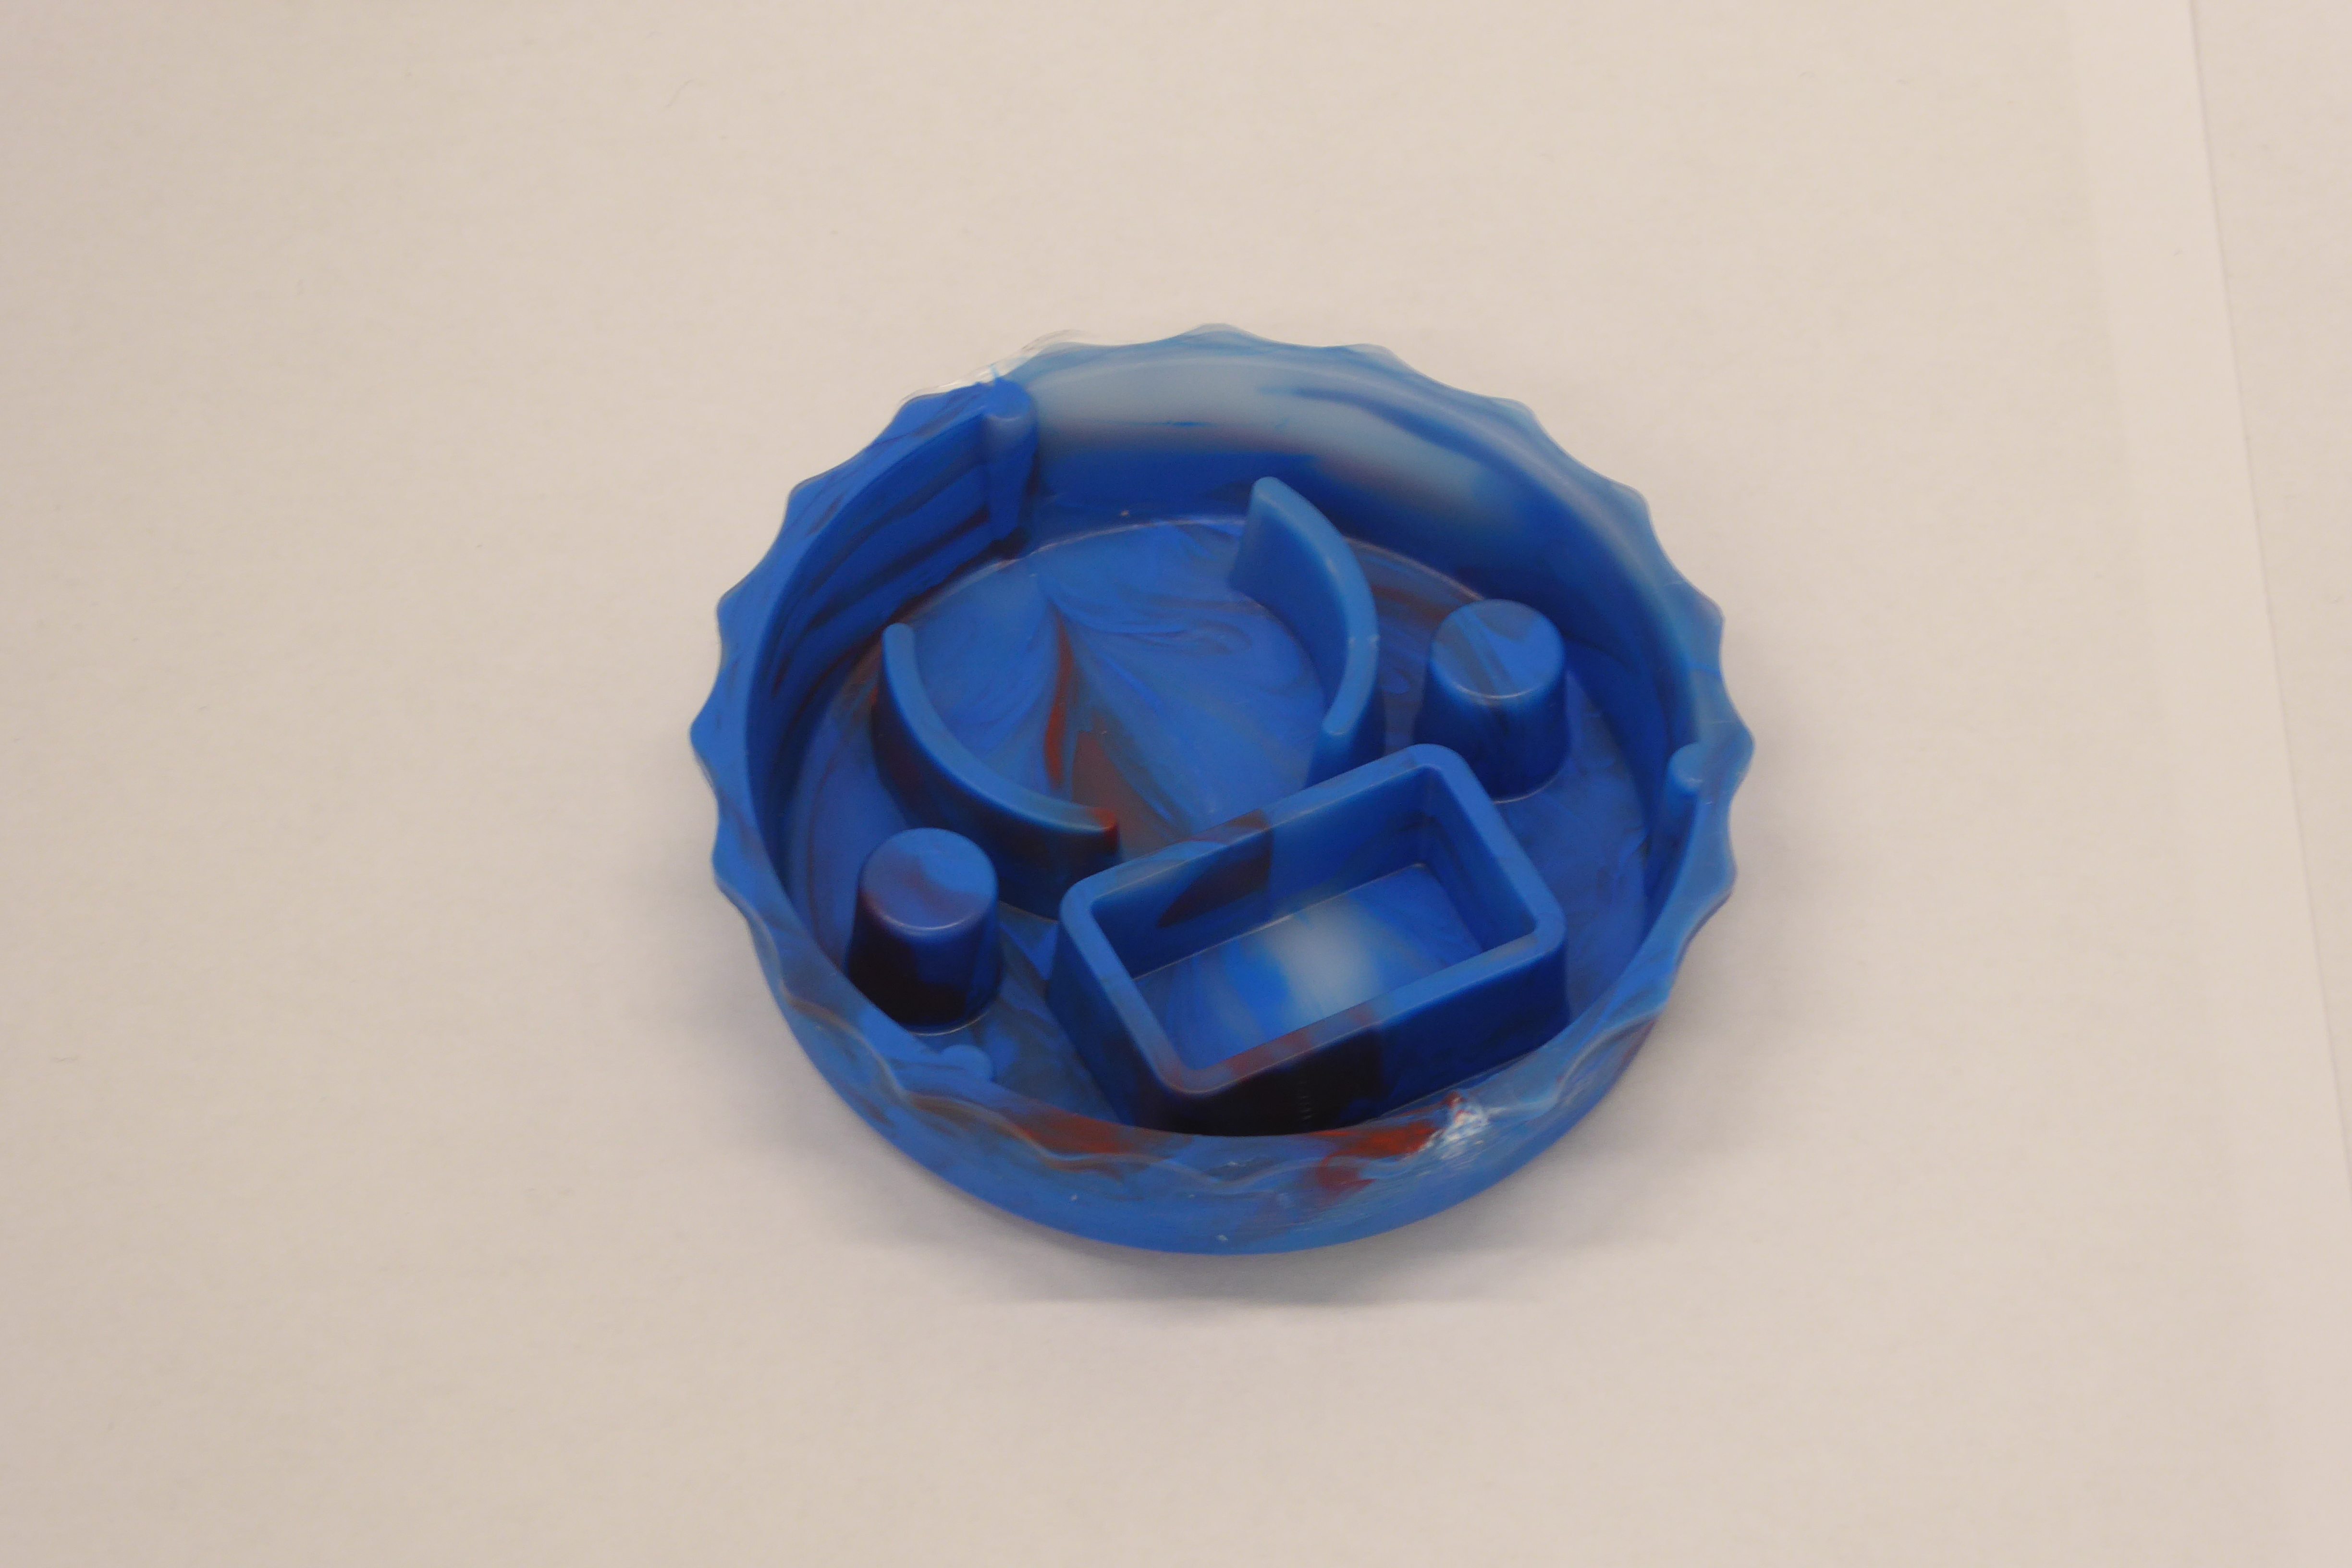
Label: Bottle Opener - Inlay